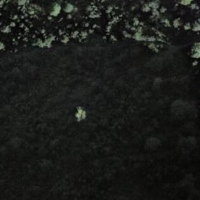
EUNIS habitat code: 45
Species observed at this site:
Parnassia palustris